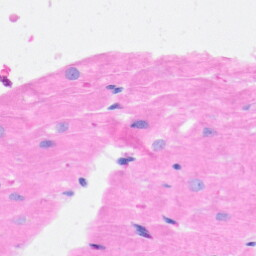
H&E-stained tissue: Heart